Question: My footer displays nicely on my rails app except on my Home page.
Here's my application.html file :
'''
<!DOCTYPE html>
<html>
<head>
<title><%= yield(:title) || "Wagon Rails" %></title>
<meta name="description" content="<%= (yield(:description) || "").squish %>">
<meta charset="utf-8" />
<meta name="viewport" content="width=device-width, initial-scale=1">
<meta http-equiv="X-UA-Compatible" content="IE=edge,chrome=1">
<%= stylesheet_link_tag :application, media: "all" %>
<%= favicon_link_tag %>
<%= yield(:stylesheets) %>
<%= csrf_meta_tags %>
</head>
<body>
<%= render "shared/navbar" %>
<%= render "shared/flashes" %>
<%= yield %>
<%= render "shared/footer" %>
<%= javascript_include_tag "https://maps.google.com/maps/api/js?sensor=false" %>
<%= javascript_include_tag "https://google-maps-utility-library-v3.googlecode.com/svn/tags/markerclustererplus/2.0.14/src/markerclusterer_packed.js" %>
<%= javascript_include_tag :application %>
<%= yield(:after_js) %>
</body>
</html>
'''
In my layout, as you can see I put my footer after the yield. Everywhere in the app this works well but in my home page the footer tries to fit in the middle of the page. Here's a screenshot of the homepage :

and Here is the code of the homepage which I took from a bootstrap template
'''
<header class="background-cover">
<div class="header-content">
<div class="header-content-inner">
<h1>Vos inscriptions et vos convocations aux tournois de tennis en un Clic</h1>
<hr>
<p id="avectm"><strong>Avec TennisMatch le calvaire des inscriptions et des gestions de convocation est termine. Vous pouvez vous concentrer sur la seule chose importante : donnez le maximum sur le court.</strong></p>
<%= link_to t(".sign_up", default: "S'inscrire"), new_user_registration_path, class: "btn btn-success page-scroll pad", id: "inscr"%>
</div>
</div>
</header>
<section class="bg-green" id="about">
<div class="container">
<div class="row">
<div class="col-lg-8 col-lg-offset-2 text-center">
<h2 class="section-heading">Une plate-forme de gestion pour les juges arbitre</h2>
<hr class="light">
<p class="text-faded">Juge Arbitre ? TennisMatch est la pour vous aider ! Referencer votre tournoi puis Gerer vos inscriptions et convocations grace a la plate-forme</p>
<%= link_to "Juge Arbitre ?", judge_path, class: "btn btn-default btn-xl margetop" %>
</div>
</div>
</div>
</section>
<section id="services">
<div class="container">
<div class="row">
<div class="col-lg-12 text-center">
<h2 class="section-heading">Un service optimum pour les juges arbitres</h2>
<hr class="primary">
</div>
</div>
</div>
<div class="container">
<div class="row">
<div class="col-lg-3 col-md-6 text-center">
<div class="service-box">
<i class="fa fa-4x fa-diamond wow bounceIn text-primary"></i>
<h3>Referencer son tournoi</h3>
<p class="text-muted">Vous etes juge arbitre et vous organisez un tournoi ? Il vous suffit de le referencer sur le site pour beneficier de tous les avantages de TennisMatch</p>
</div>
</div>
<div class="col-lg-3 col-md-6 text-center">
<div class="service-box">
<i class="fa fa-4x fa-paper-plane wow bounceIn text-primary" data-wow-delay=".1s"></i>
<h3>Gerer les inscriptions</h3>
<p class="text-muted">TennisMatch vous permet de gerer toutes les inscriptions au tournoi. Fini la petite boite en metal et la cle autour du coup. Tous les paiements se font en ligne et les joueurs ne sont pas debites si leur inscription n'est pas retenue.</p>
</div>
</div>
<div class="col-lg-3 col-md-6 text-center">
<div class="service-box">
<i class="fa fa-4x fa-newspaper-o wow bounceIn text-primary" data-wow-delay=".2s"></i>
<h3>Convocations</h3>
<p class="text-muted text-center">Finit les coups de telephone, les emails non lus ou messages jamais ecoutes par les joueurs. Tennis Match vous permet d'envoyer plusieurs convocations simultanement. Pour chaque convocation envoyee, le joueur concerne est prevenu par email, sms et notification. Plus d'excuse !</p>
</div>
</div>
<div class="col-lg-3 col-md-6 text-center">
<div class="service-box">
<i class="fa fa-4x fa-heart wow bounceIn text-primary" data-wow-delay=".3s"></i>
<h3>Plus que du plaisir</h3>
<p class="text-muted">Avec TennisMatch vous n'avez plus qu'a vous asseoir et profiter du spectacle ! Jeu set et match !</p>
</div>
</div>
</div>
</div>
</section>
'''
and here's the footer's code which is in views/shared/_footer.html.erb
'''
<section id="contact">
<div class="container">
<div class="row">
<div class="col-lg-8 col-lg-offset-2 text-center">
<h2 class="section-heading">Contactez nous!</h2>
<hr class="primary">
<p>Vous voulez nous aider a ameliorer le site ? Nous faire une suggestion ? ou tout simplement parler tennis autour d'un cafe ? N'hesitez pas a nous contacter !</p>
</div>
<div class="col-lg-4 col-lg-offset-2 text-center">
<i class="fa fa-phone fa-3x wow bounceIn"></i>
<p>06 66 02 74 14</p>
</div>
<div class="col-lg-4 text-center">
<i class="fa fa-envelope-o fa-3x wow bounceIn" data-wow-delay=".1s"></i>
<p><a href="mailto:your-email@your-domain.com">contact@tennis-match.fr</a></p>
</div>
</div>
</div>
</section>
'''
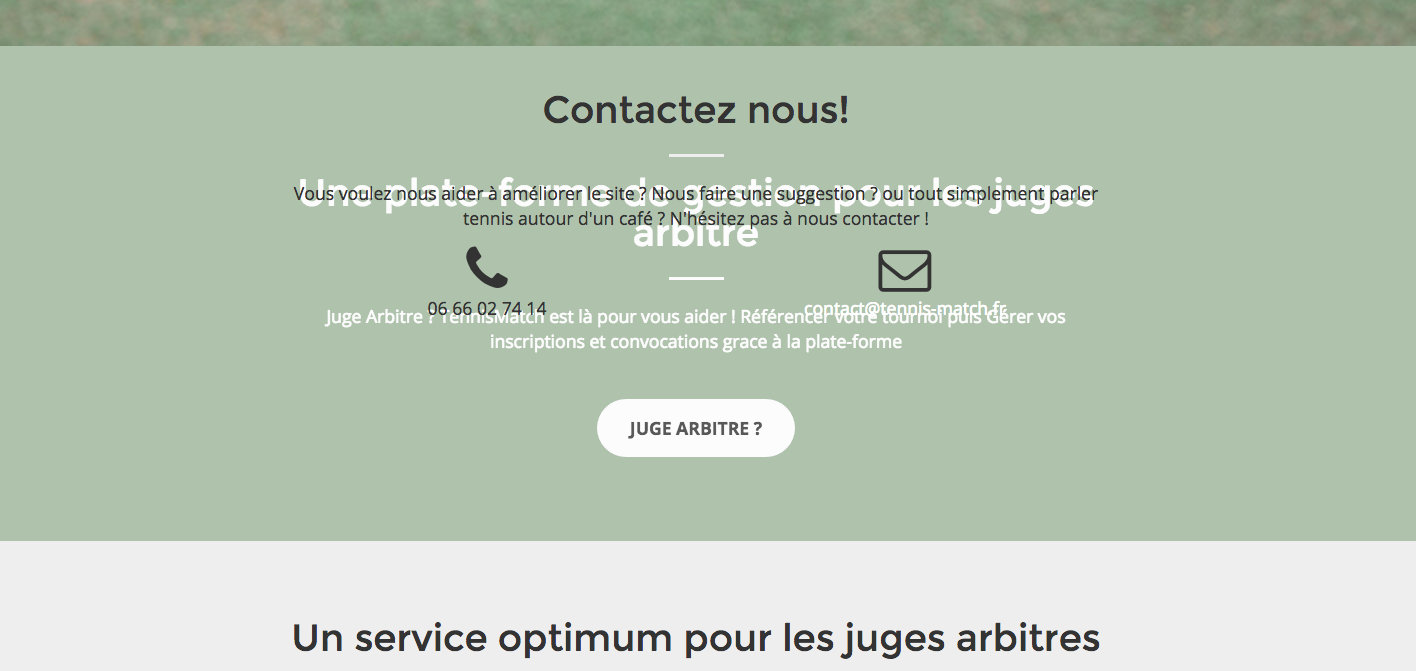
Answer: Seems like a problem with HTML markup (i.e. unclosed tag). Try to check your home page in <URL>. It should help to find such kind of problems.